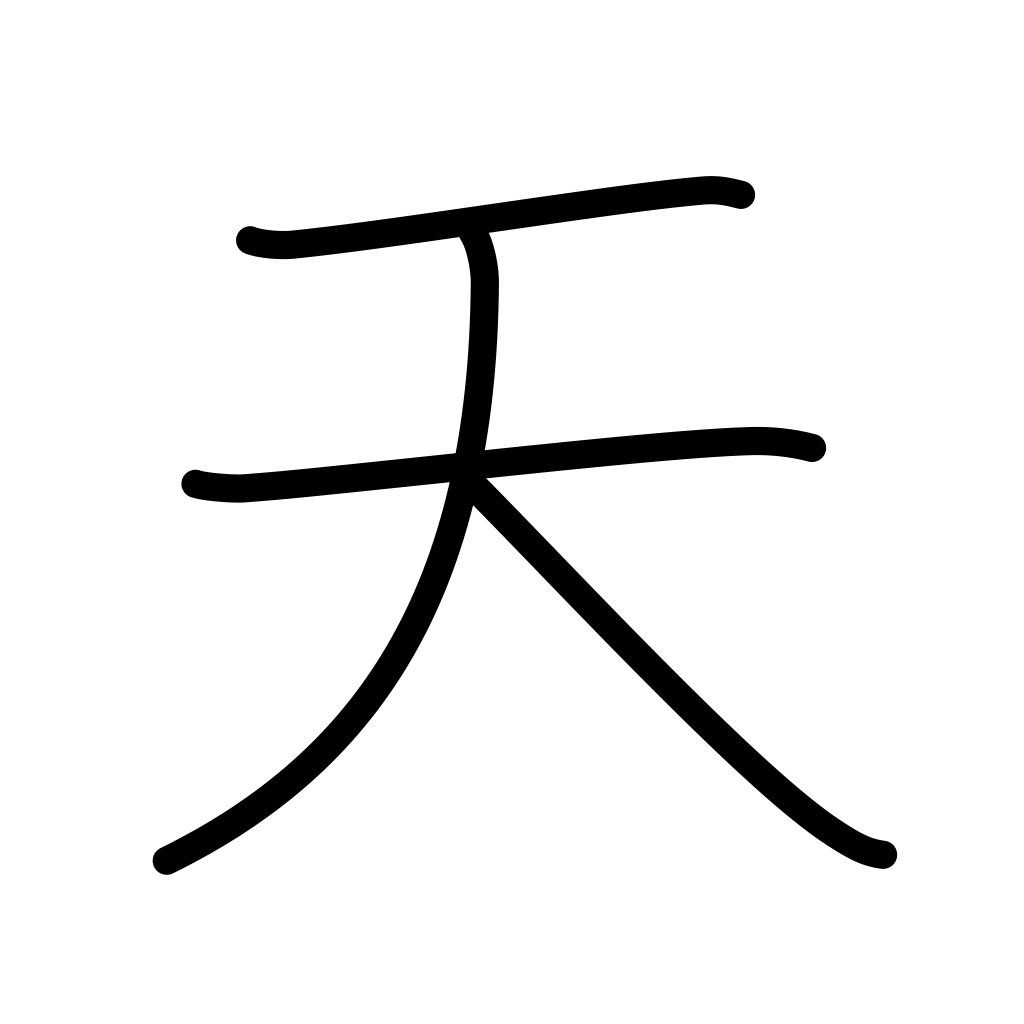
Meaning: heavens, sky, imperial